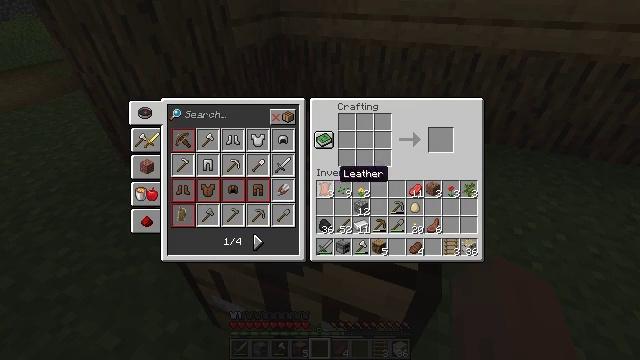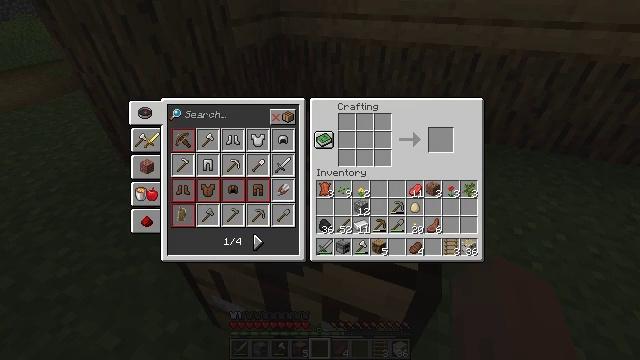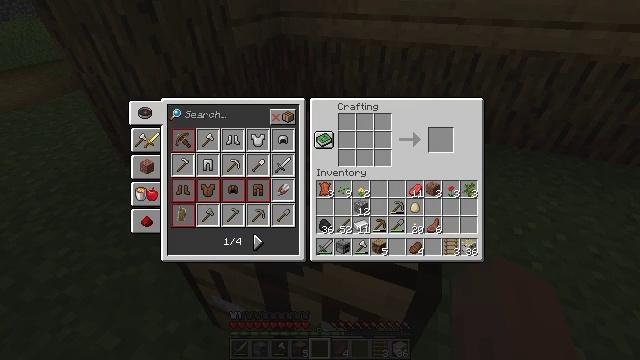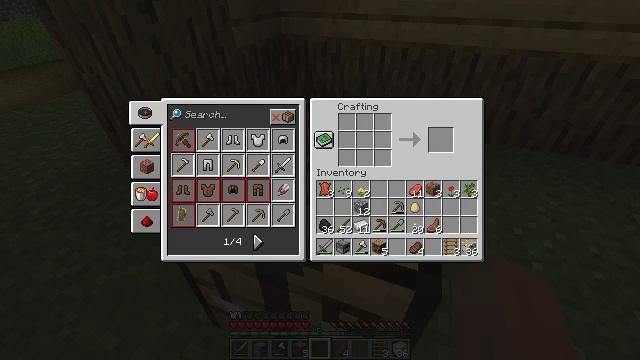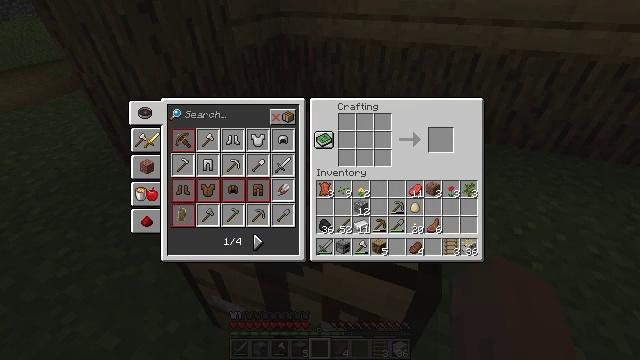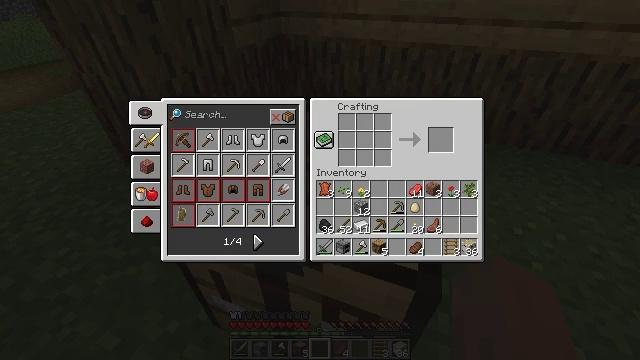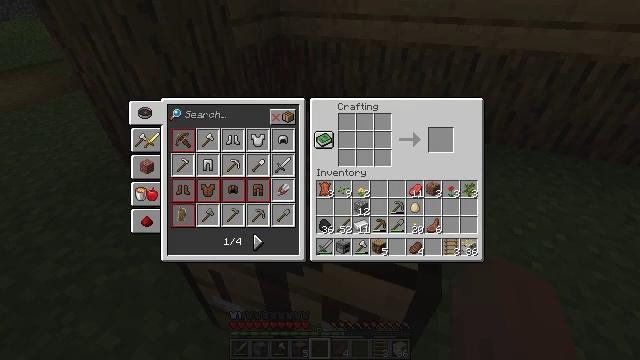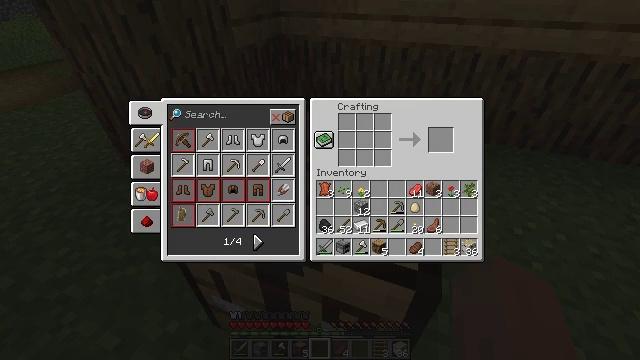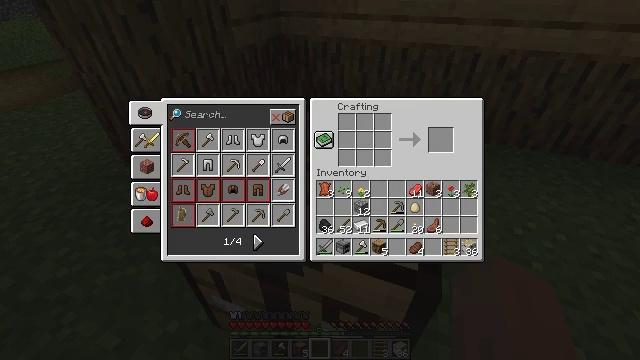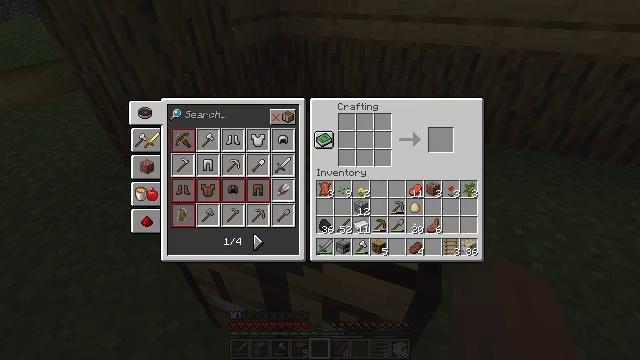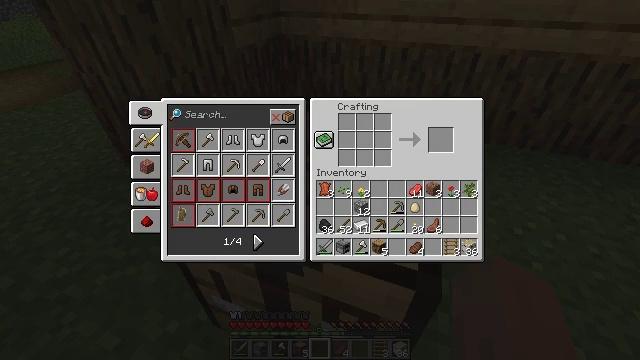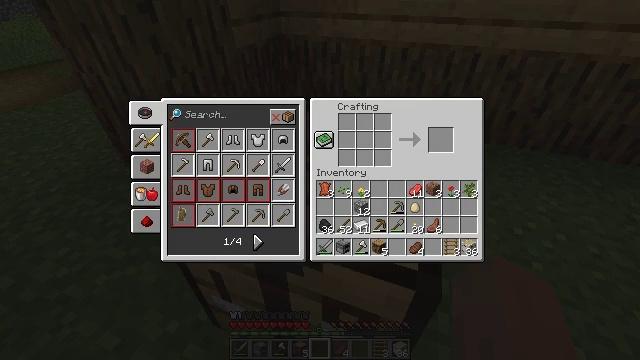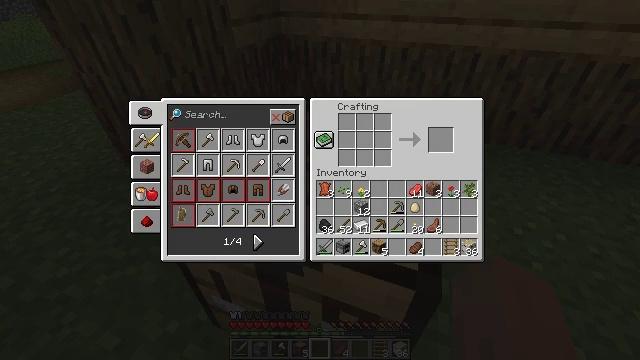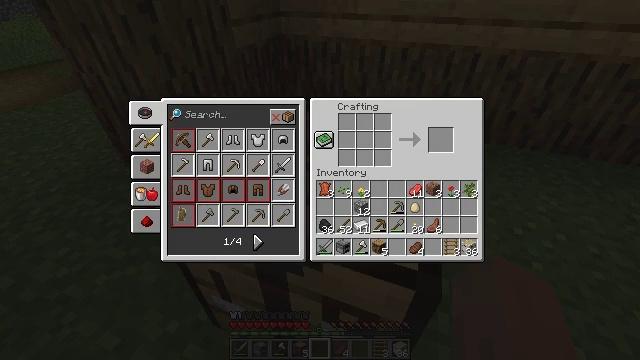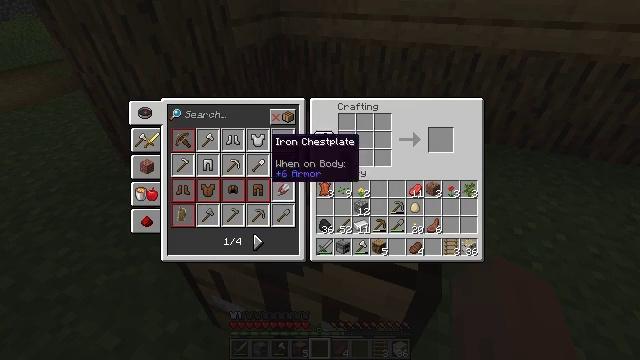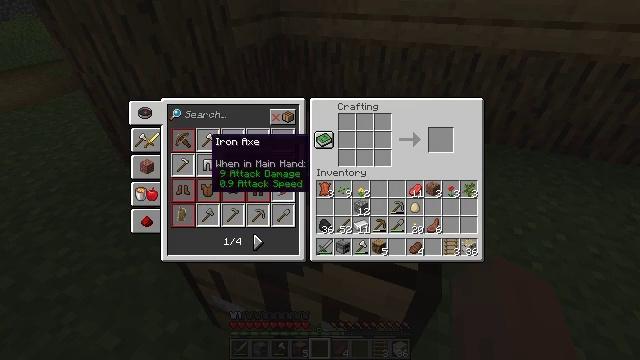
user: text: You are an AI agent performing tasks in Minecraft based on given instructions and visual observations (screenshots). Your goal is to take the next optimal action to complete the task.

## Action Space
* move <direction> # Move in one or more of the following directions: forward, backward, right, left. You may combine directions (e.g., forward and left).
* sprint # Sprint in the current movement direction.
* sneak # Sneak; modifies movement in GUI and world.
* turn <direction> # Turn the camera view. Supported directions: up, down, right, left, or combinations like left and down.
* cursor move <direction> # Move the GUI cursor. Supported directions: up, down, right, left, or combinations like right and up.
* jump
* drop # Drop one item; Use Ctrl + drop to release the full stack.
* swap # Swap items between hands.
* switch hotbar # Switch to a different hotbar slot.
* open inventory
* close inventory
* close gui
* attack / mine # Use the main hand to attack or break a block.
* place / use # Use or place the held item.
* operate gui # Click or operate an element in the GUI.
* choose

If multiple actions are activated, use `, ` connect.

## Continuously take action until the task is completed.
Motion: motion action
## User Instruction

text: Open the crafting table to craft a ladder.
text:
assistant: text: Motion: no_op
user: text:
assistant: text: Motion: no_op
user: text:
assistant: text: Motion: no_op
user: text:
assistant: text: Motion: no_op
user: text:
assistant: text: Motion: no_op
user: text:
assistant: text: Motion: no_op
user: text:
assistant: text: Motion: no_op
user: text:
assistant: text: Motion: no_op
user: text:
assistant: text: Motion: no_op
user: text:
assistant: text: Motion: no_op
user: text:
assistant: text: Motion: no_op
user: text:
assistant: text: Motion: no_op
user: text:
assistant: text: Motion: cursor move left
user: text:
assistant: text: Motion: cursor move left
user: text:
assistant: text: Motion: cursor move left
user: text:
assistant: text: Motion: cursor move left
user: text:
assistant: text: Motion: no_op
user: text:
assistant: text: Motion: no_op
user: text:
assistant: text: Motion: no_op
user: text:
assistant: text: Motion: no_op
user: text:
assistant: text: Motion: no_op
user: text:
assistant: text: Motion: no_op
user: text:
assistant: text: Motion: no_op
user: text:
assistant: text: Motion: no_op
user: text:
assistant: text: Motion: no_op
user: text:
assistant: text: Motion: no_op
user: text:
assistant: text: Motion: no_op
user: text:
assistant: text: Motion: no_op
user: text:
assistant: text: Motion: cursor move down
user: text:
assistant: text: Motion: no_op